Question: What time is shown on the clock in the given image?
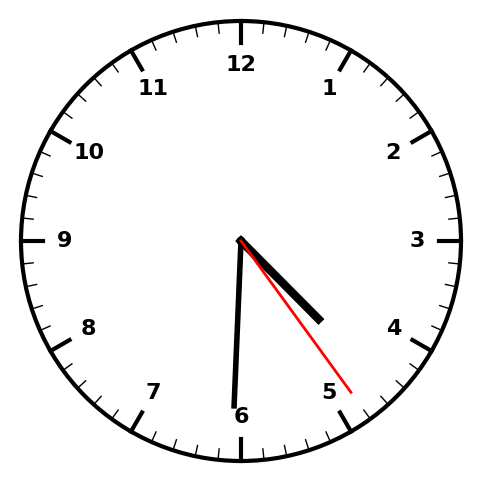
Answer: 04:30:24